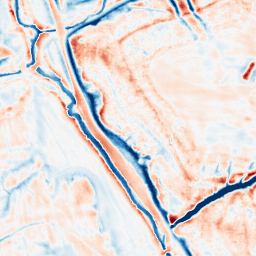
Category: edge_preserving
Decomposition family: bilateral
Decomposition parameters: d: 21
sigma_color: 25
sigma_space: 150
Upsampling method: sinc_blackman
Upsampling parameters: scale: 2
kernel_size: 4
Upsampling scale: 2